Question: Game Rule: Clicking a light toggles itself and its diagonal (upper-left, upper-right, lower-left, lower-right) lights. What is the minimum number of clicks required to turn off all the lights?
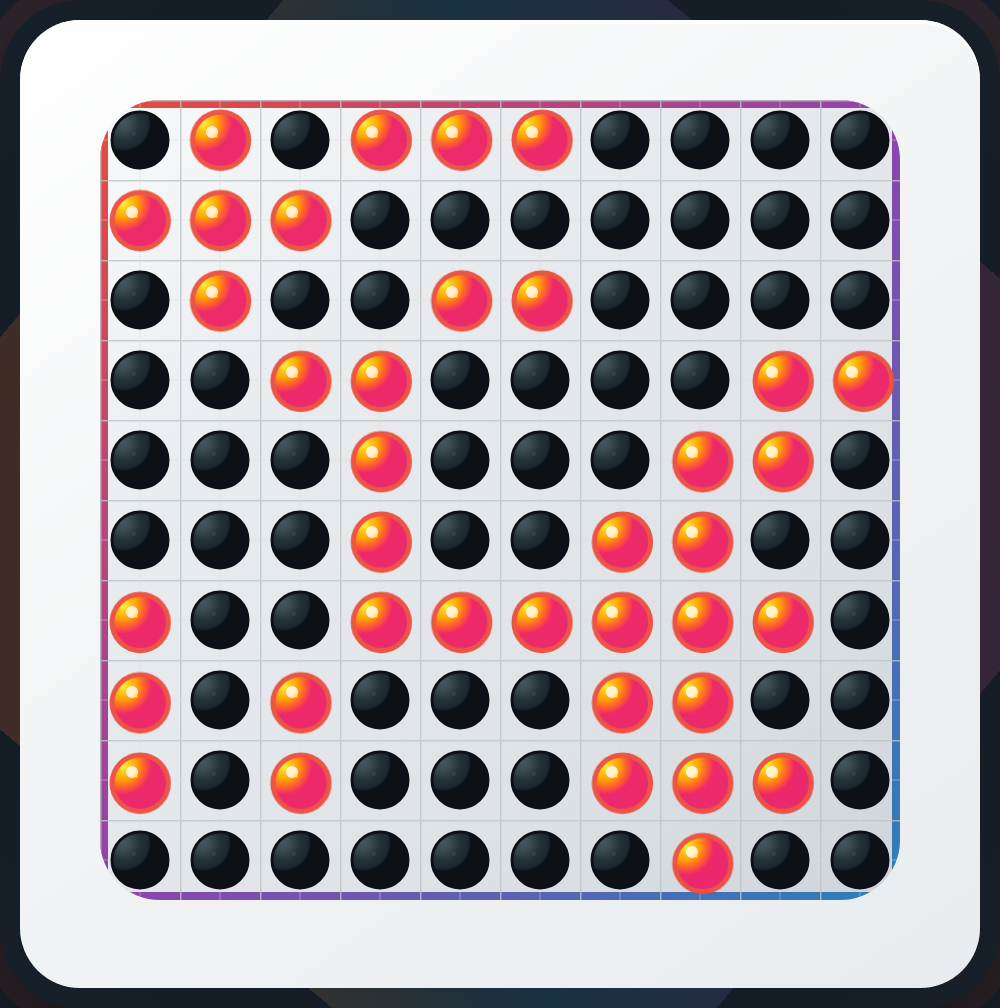
Answer: 12